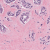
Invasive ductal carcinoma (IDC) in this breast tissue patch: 1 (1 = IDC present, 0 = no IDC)